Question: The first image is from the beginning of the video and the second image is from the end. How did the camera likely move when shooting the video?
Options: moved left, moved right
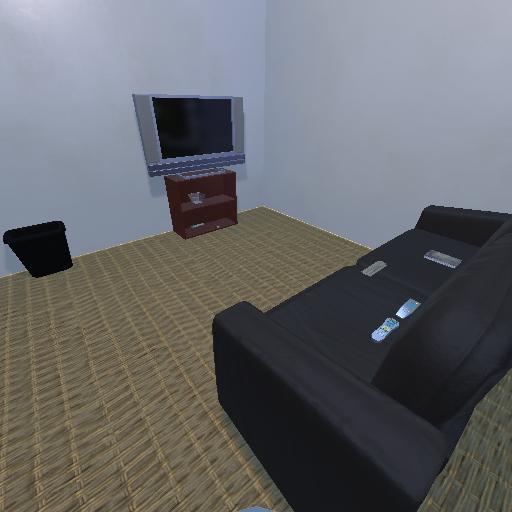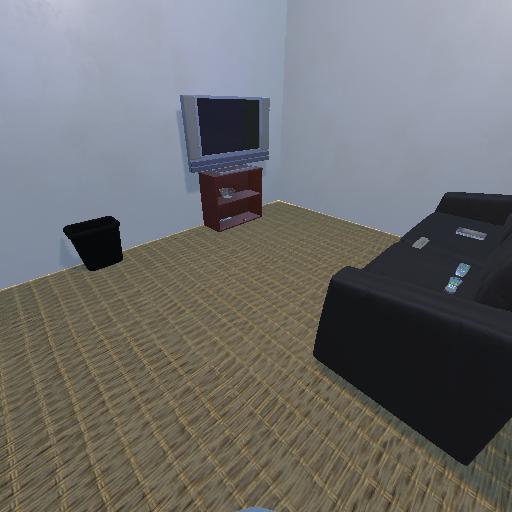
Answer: moved left